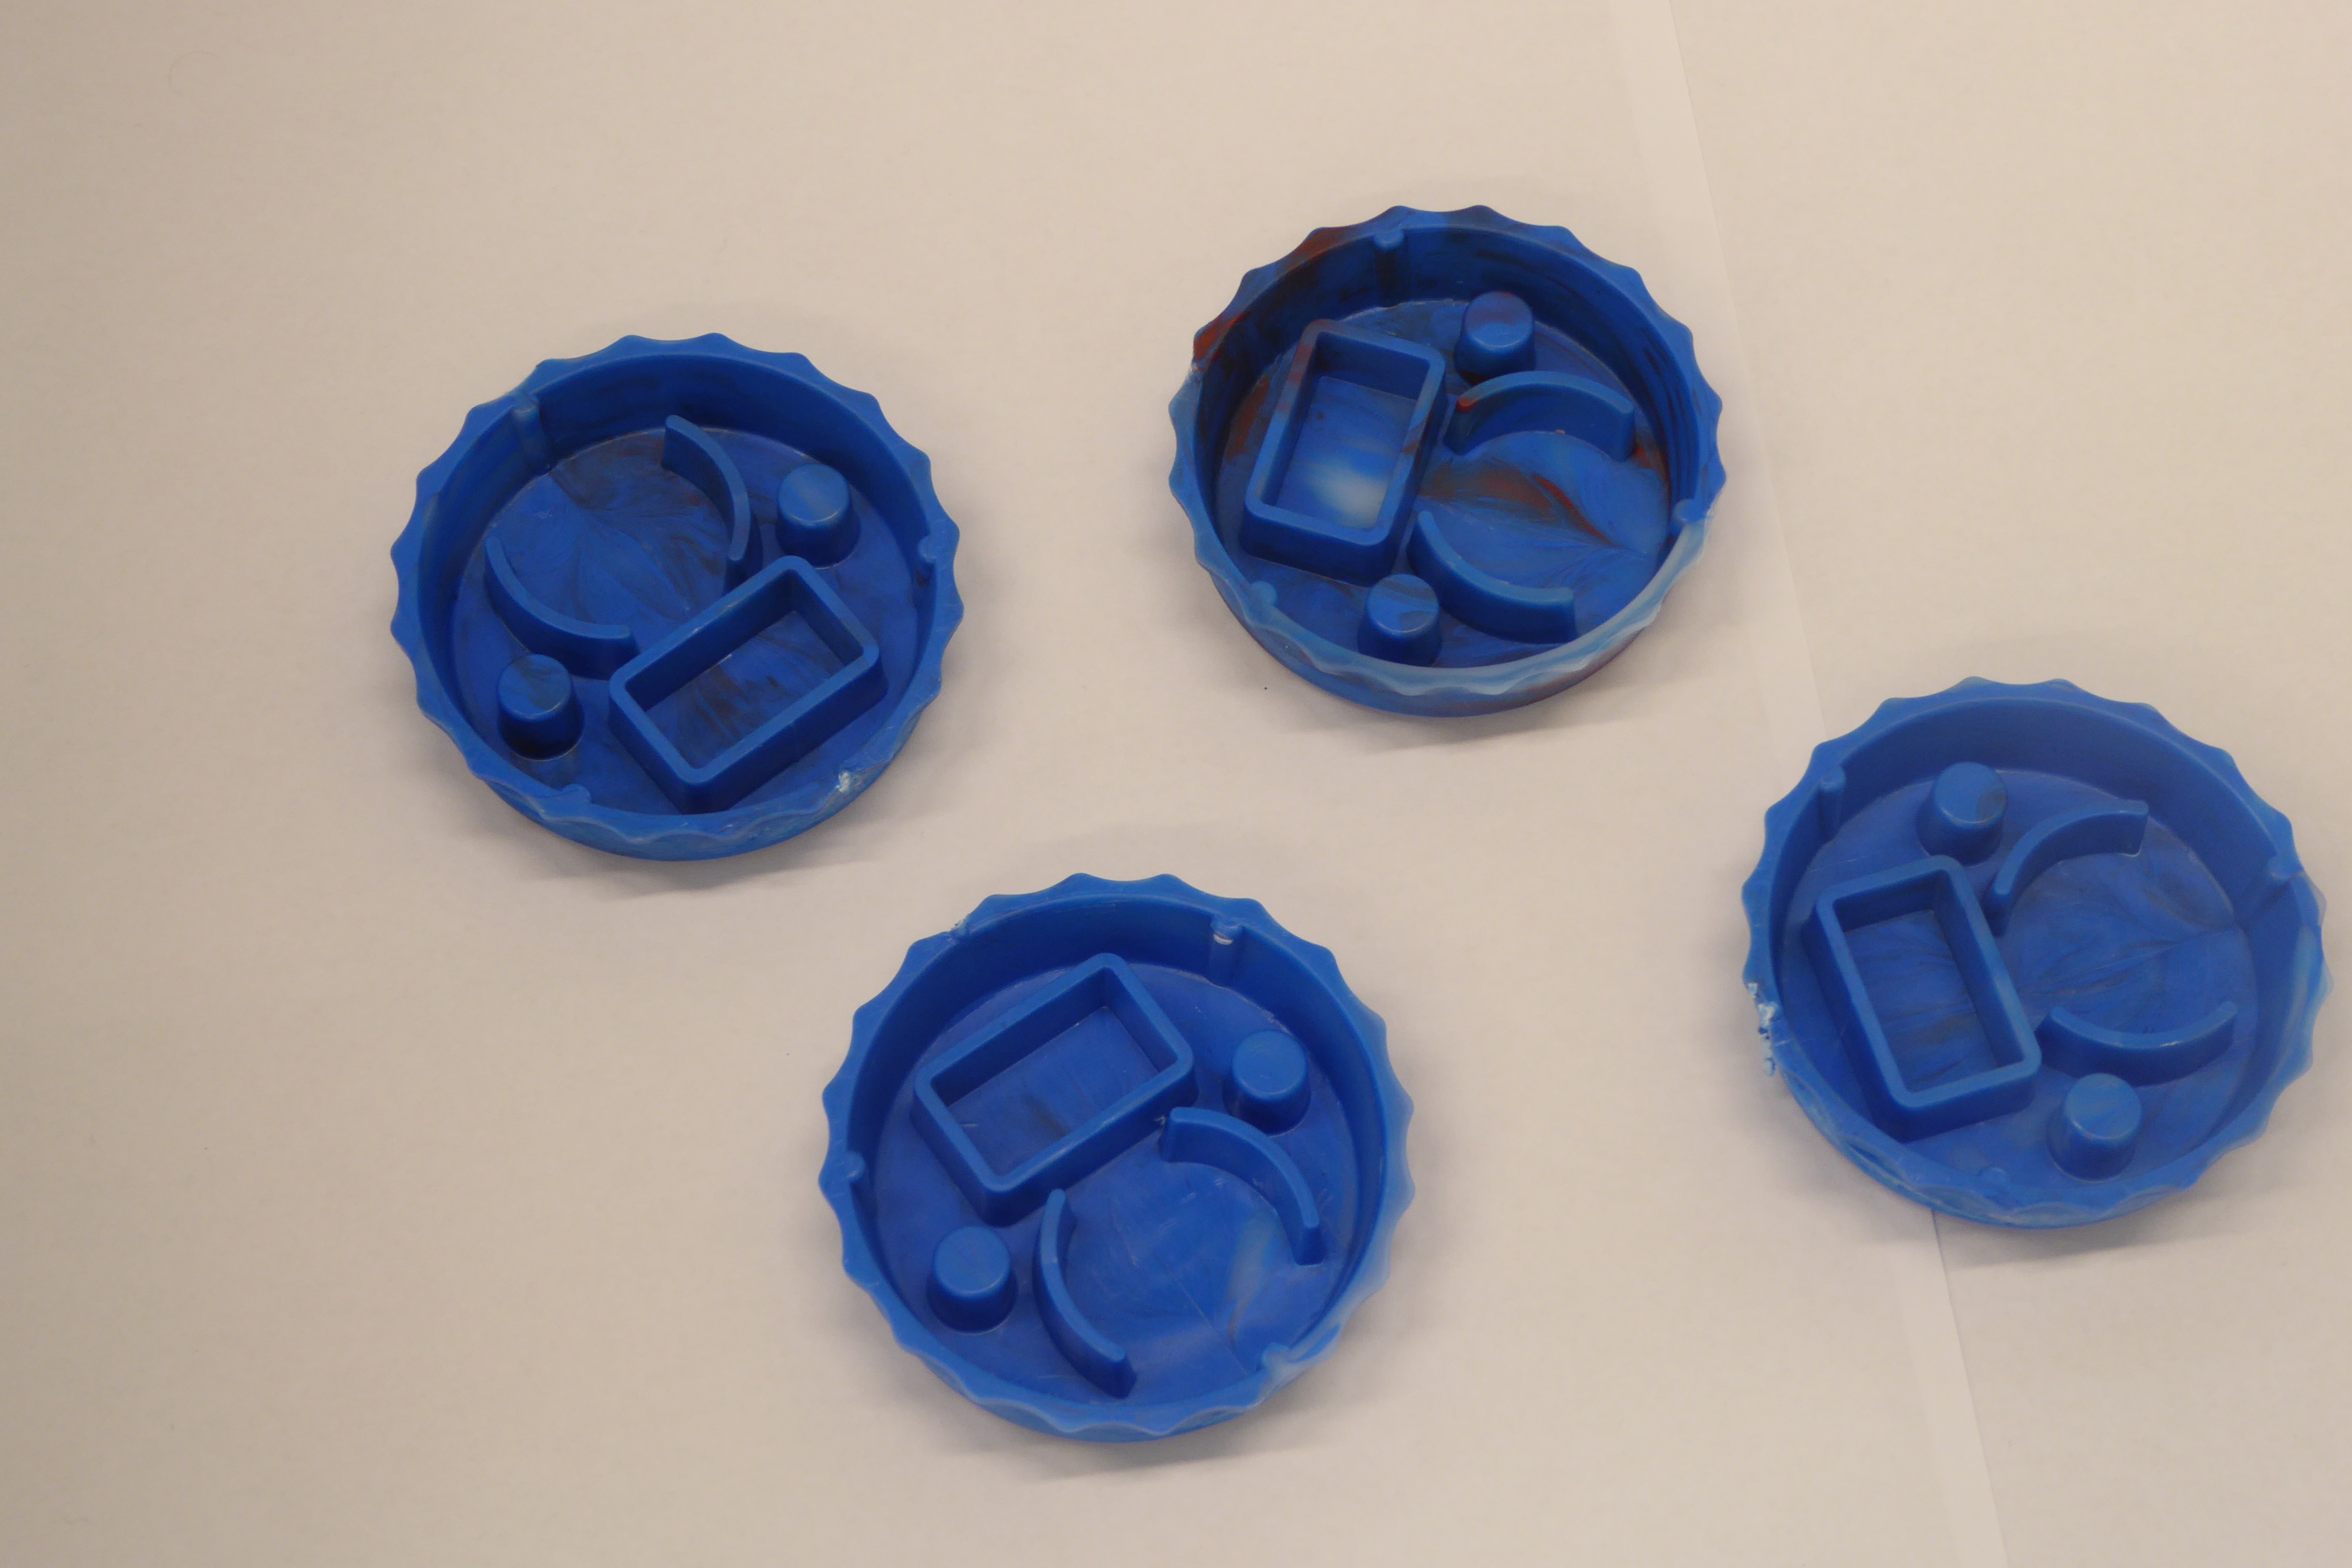
Label: Bottle Opener - Cover